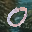
Label: 0